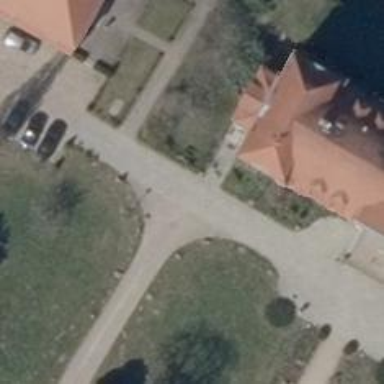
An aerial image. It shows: Residential road.